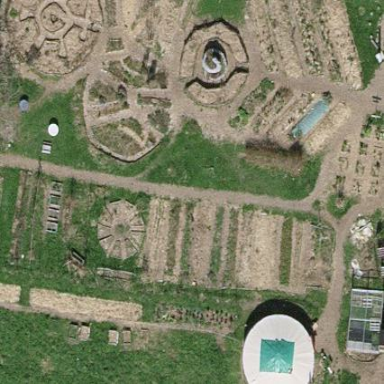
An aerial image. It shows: Allotment area used for gardening and leisure activities.